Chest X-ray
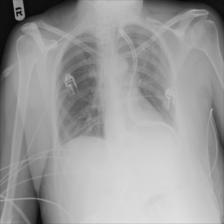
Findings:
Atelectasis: negative
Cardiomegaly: negative
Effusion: negative
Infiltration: negative
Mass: negative
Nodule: negative
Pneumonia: negative
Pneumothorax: negative
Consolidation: negative
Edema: negative
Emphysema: negative
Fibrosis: negative
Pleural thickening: negative
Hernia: negative